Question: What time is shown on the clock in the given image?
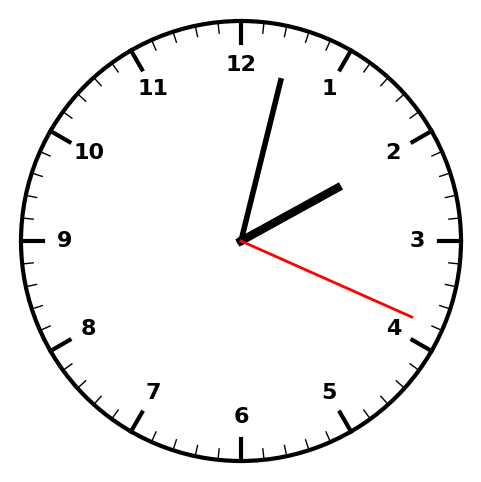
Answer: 02:02:19